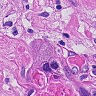
Metastatic tissue present: yes